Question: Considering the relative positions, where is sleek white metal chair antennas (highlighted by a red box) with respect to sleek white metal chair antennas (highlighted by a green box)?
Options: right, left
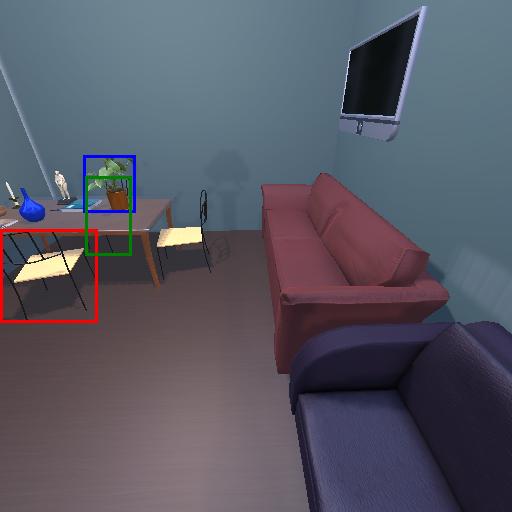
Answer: right